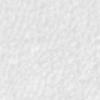
Label: no_change